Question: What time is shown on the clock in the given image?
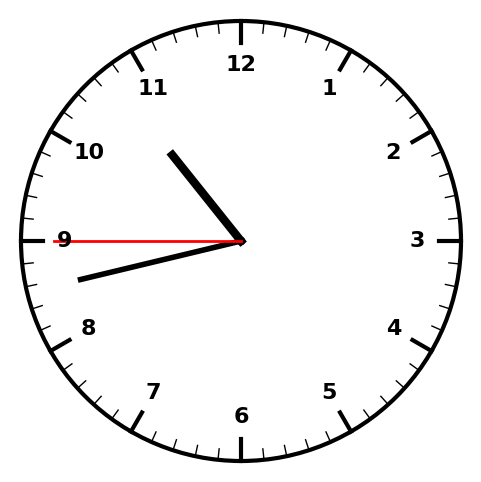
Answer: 10:42:45